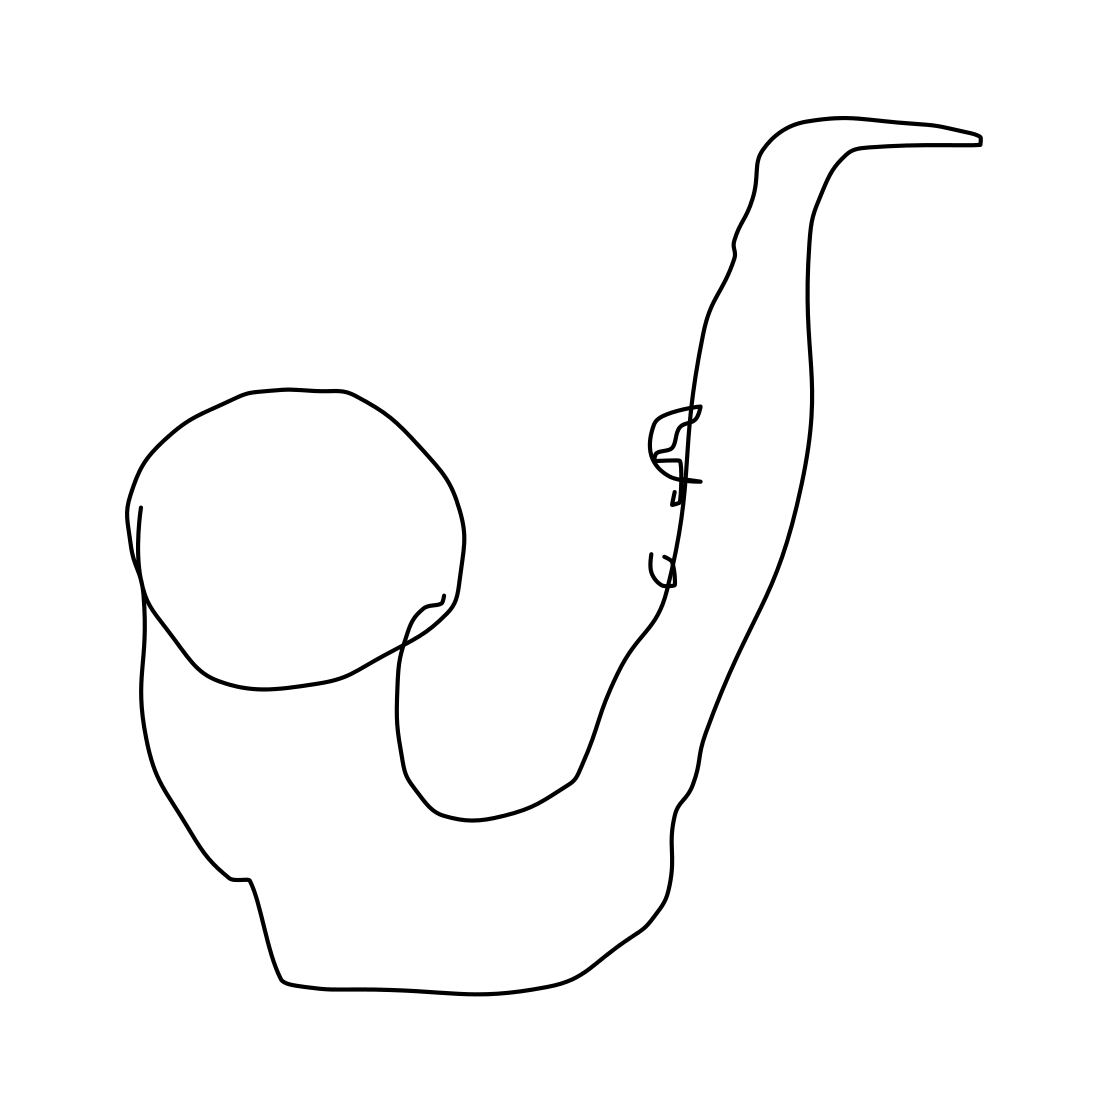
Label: saxophone